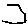
Label: hexagon